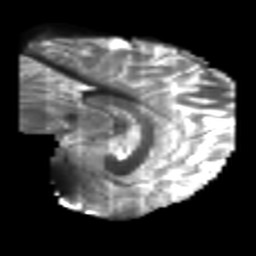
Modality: T2w
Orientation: sagittal
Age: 27
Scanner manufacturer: philips
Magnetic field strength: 3 T
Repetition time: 8.538 s
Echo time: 0.1273 s